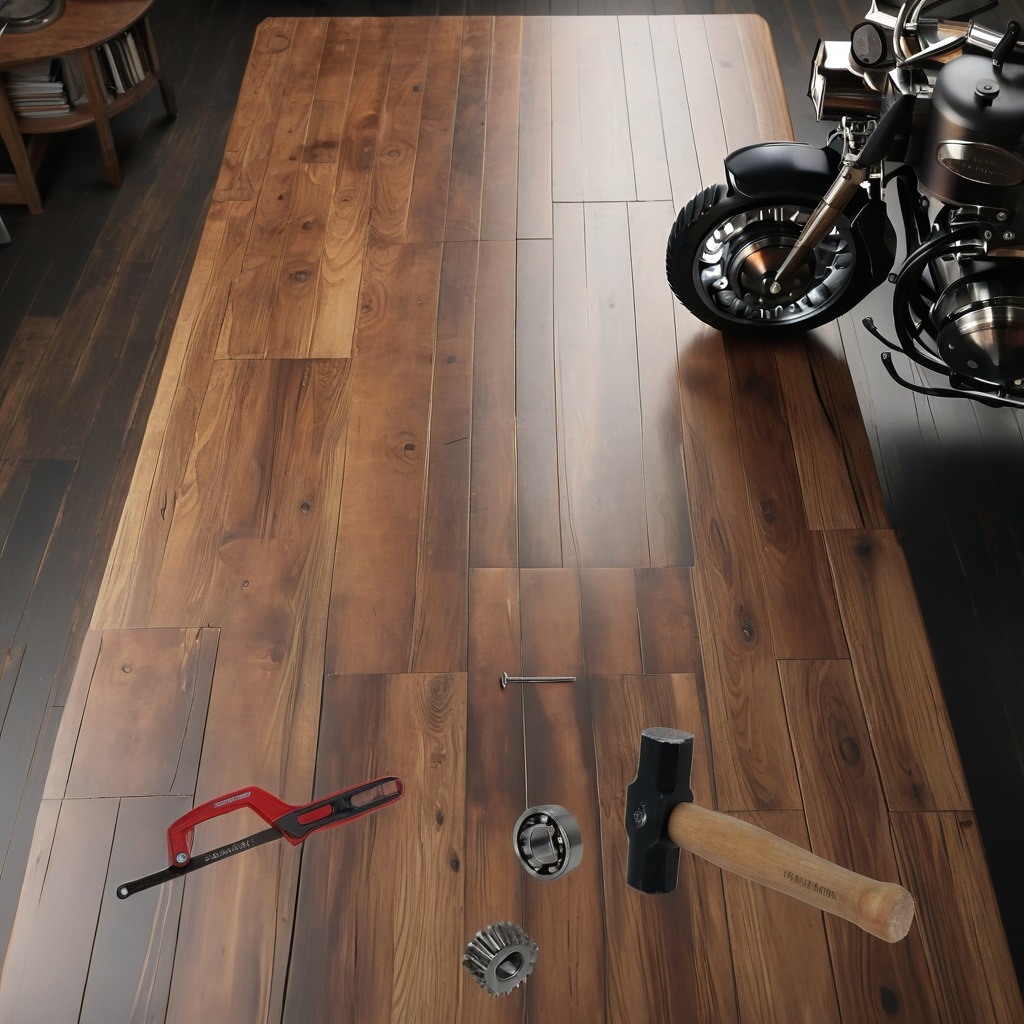
A metal ball bearing, a steel gear with teeth, a hammer, a metal machine screw, and a handheld metal saw are lying on the wooden table.